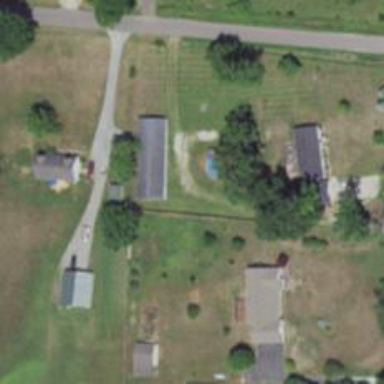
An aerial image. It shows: Driveway leading to service road.